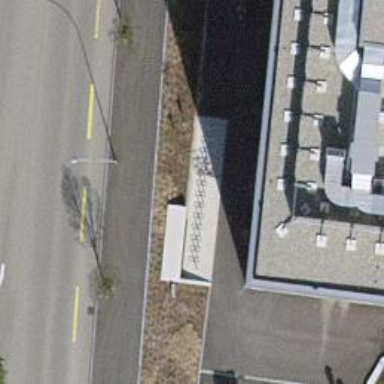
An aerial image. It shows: Bicycle parking facility.